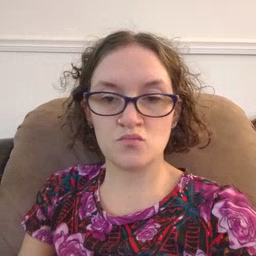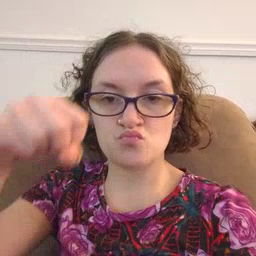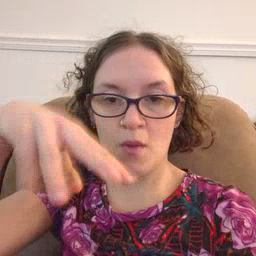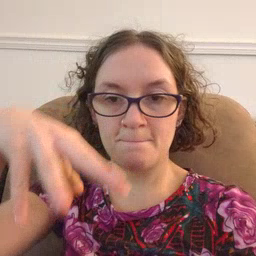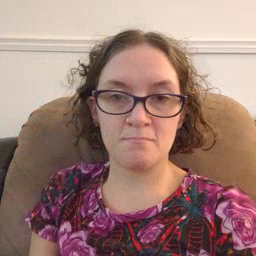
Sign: drop